Question: In a Visual Studio extension I've built I need to highlight method invocations within the Visual Studio editor. For example:

I would like to use HSV colors to divide up the color spectrum according to to the number of unique invocations.
I can achieve the highlighting if I export each color as its own EditorFormatDefinition:
'''
[Export(typeof(EditorFormatDefinition))]
[ClassificationType(ClassificationTypeNames = "red-background")]
[Name("red-background")]
[UserVisible(true)]
[Order(After = Priority.High)]
public sealed class RedBackground : ClassificationFormatDefinition
{
public RedBackground()
{
DisplayName = "red-background";
BackgroundColor = Colors.Red;
}
}
'''
However, this requires me to manually set up all the colors I'd like to use ahead of time. Is there a way to export 'EditorFormatDefinitions' at runtime?
Certain registries such at the IContentTypeRegistryService and the 'IClassificationTypeRegistryService' allow one to create new content types and classifications at runtime. Does a similar API exist for 'EditorFormatDefinitions'.
Alternatively, is it possible to dynamically MEF export an 'EditorFormatDefinition' within Visual Studio?
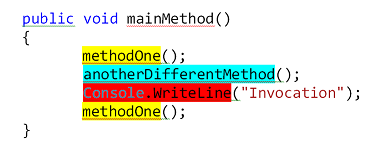
Answer: The solution is to use the <URL> and create a new set of text formatting properties which we can add to the 'IClassificationFormatMap'.
'''
//No reason to use identifier, just a default starting point that works for me.
var identiferClassificationType = registryService.GetClassificationType("identifier");
var classificationType = registryService.CreateClassificationType(name, SpecializedCollections.SingletonEnumerable(identiferClassificationType));
var classificationFormatMap = ClassificationFormatMapService.GetClassificationFormatMap(category: "text");
var identifierProperties = classificationFormatMap
.GetExplicitTextProperties(identiferClassificationType);
//Now modify the properties
var color = System.Windows.Media.Colors.Yellow;
var newProperties = identifierProperties.SetForeground(color);
classificationFormatMap.AddExplicitTextProperties(classificationType, newProperties);
//Now you can use or return classificationType...
'''
Thanks to Kevin Pilch-Bisson for his help on this one.